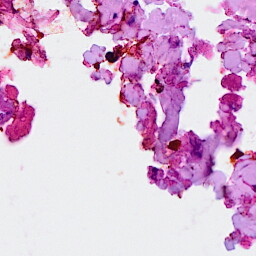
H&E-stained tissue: Breast